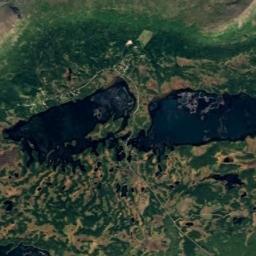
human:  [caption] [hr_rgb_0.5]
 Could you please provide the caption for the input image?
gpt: There are many trees around the lake .

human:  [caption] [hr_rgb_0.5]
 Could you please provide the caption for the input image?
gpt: Some lakes of different sizes lie in a mountainous area covered with vegetation and the water is dark blue .

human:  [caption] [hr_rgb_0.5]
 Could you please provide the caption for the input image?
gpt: The lake has an irregular shape .

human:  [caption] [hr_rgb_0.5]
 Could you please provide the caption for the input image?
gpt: There is an irregular blue lake on the ground with green vegetation, And there are some small lakes next to it .

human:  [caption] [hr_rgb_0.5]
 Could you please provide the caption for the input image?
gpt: There are two blue lakes with green meadows around .